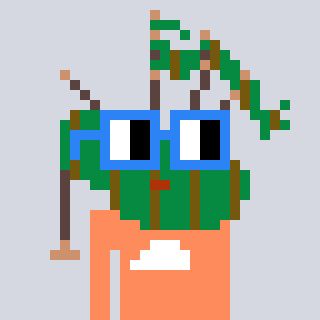
a pixel art character with square blue glasses, a bagpipe-shaped head and a peachy-colored body on a cool background